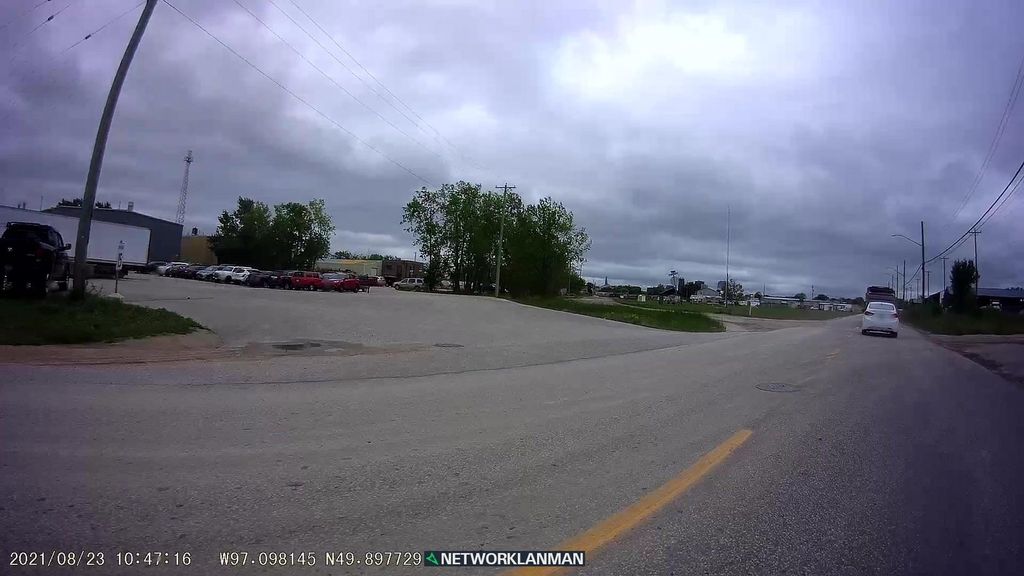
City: winnipeg